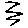
Label: zigzag